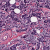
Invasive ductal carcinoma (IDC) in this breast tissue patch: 1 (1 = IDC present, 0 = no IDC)